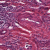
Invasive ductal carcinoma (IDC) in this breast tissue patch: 1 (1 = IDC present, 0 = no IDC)